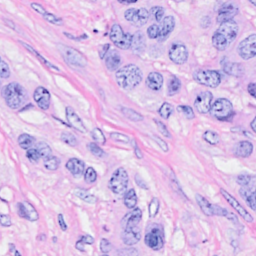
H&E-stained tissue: Breast